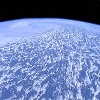
Label: cloud